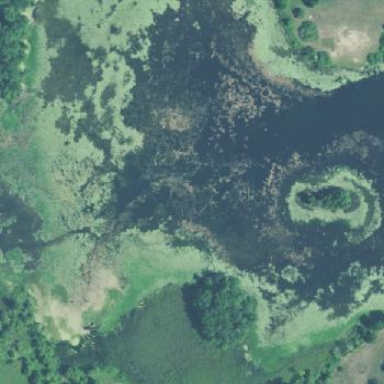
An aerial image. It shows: Beautiful lake surrounded by nature.